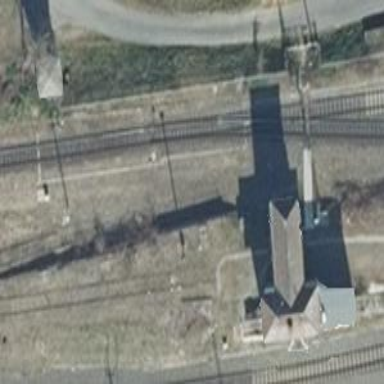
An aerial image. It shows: Abandoned railway yard is depicted.